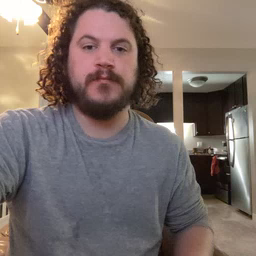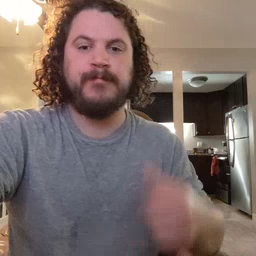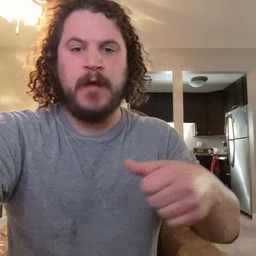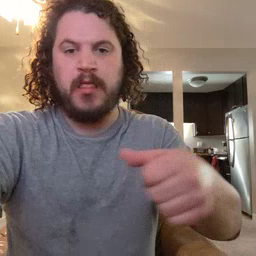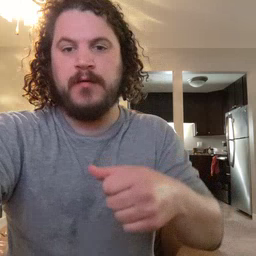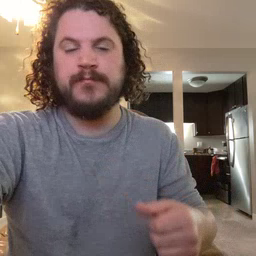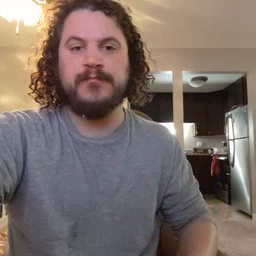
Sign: puzzle